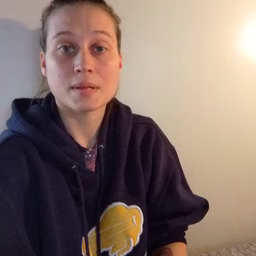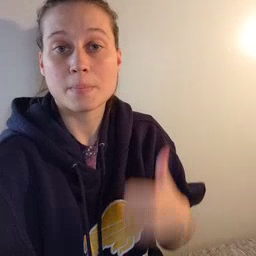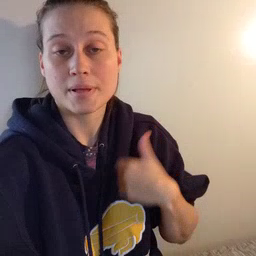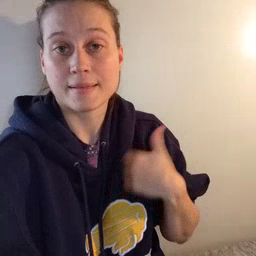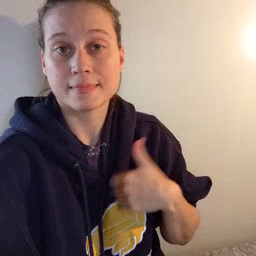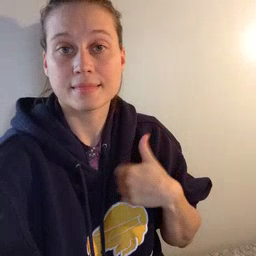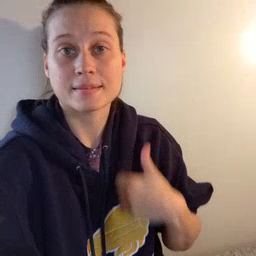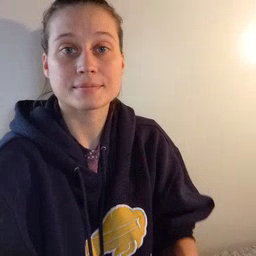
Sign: bath